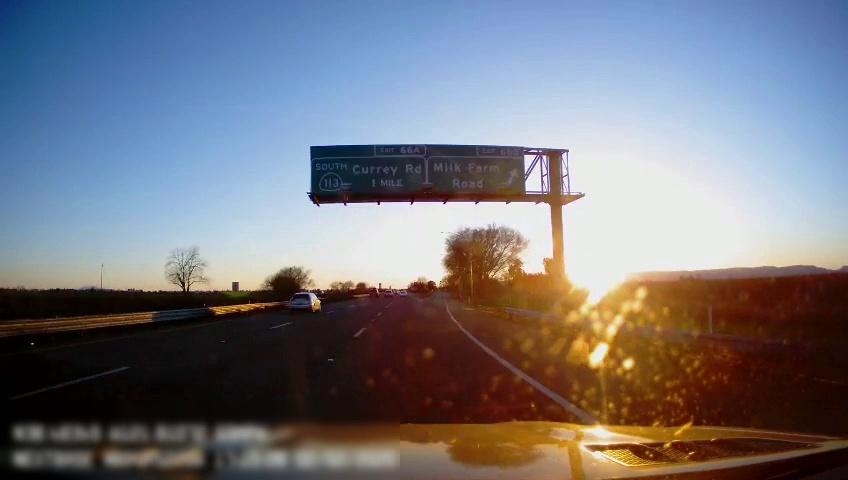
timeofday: Day
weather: Sunny
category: Drivable Space
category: Vehicles | SUV
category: Lanes | Alternate Lane
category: Lanes | Alternate Lane
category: Lanes | Current Lane
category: Lanes | Alternate Lane
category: Traffic | Signs